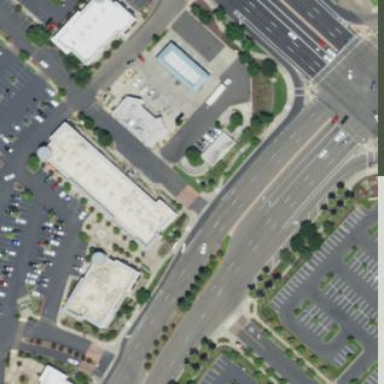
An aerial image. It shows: Retail building.